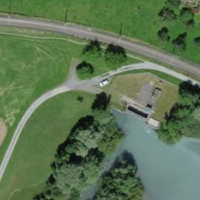
EUNIS habitat code: 52
Species observed at this site:
Juglans regia